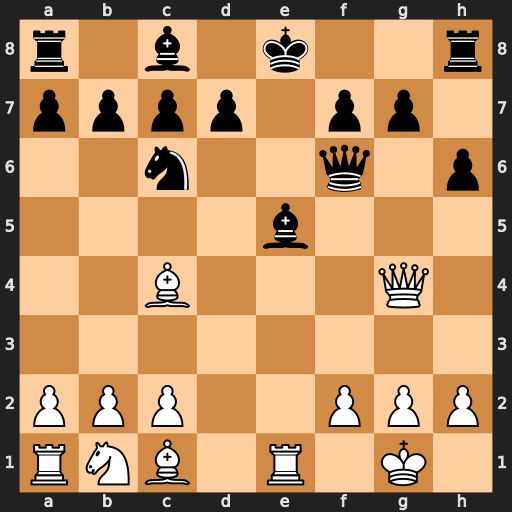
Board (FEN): r1b1k2r/pppp1pp1/2n2q1p/4b3/2B3Q1/8/PPP2PPP/RNB1R1K1
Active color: w
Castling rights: kq
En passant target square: -
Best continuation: f4 O-O fxe5